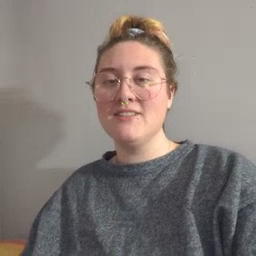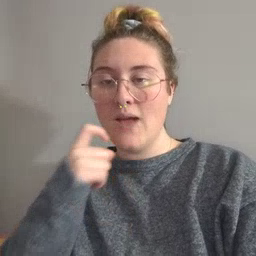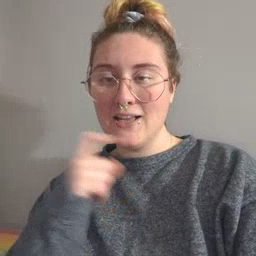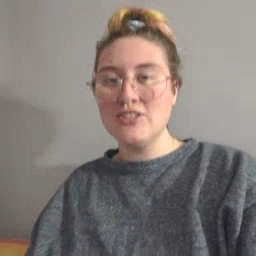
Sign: dryer